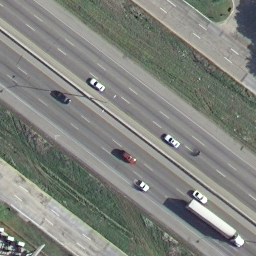
Label: freeway